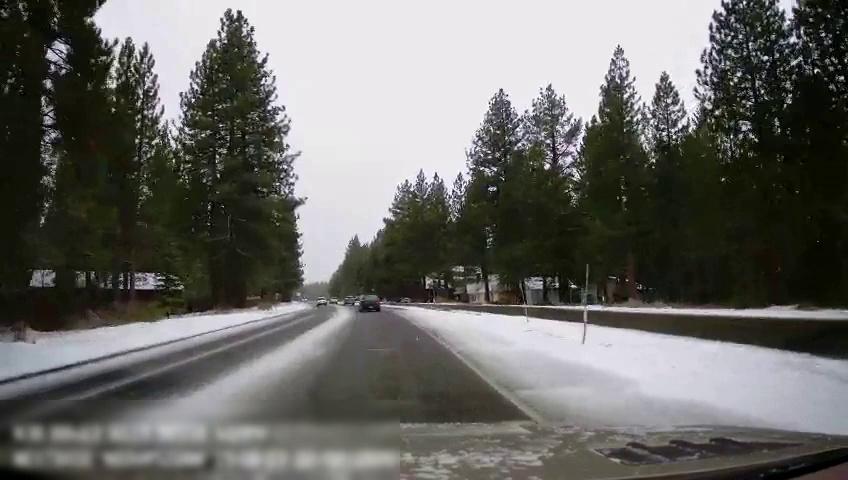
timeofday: Day
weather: Snowy
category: Drivable Space
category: Drivable Space
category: Vehicles | SUV
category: Vehicles | SUV
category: Vehicles | Car
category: Vehicles | Car
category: Lanes | Current Lane